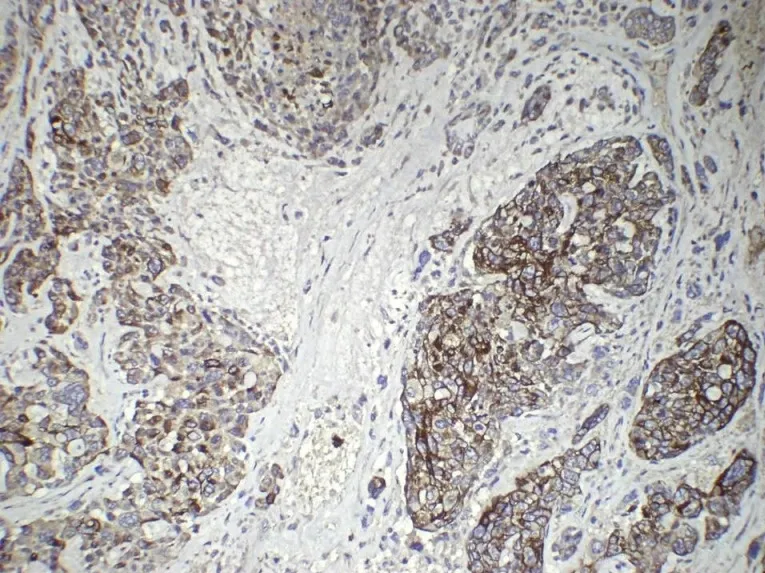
Immunohistochemical profiling: Infiltrating ductal carcinoma cells showing positive immunoexpression for cytokeratin and negative for S100 (IHC 200X).
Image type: pathology (immunostaining)